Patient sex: M
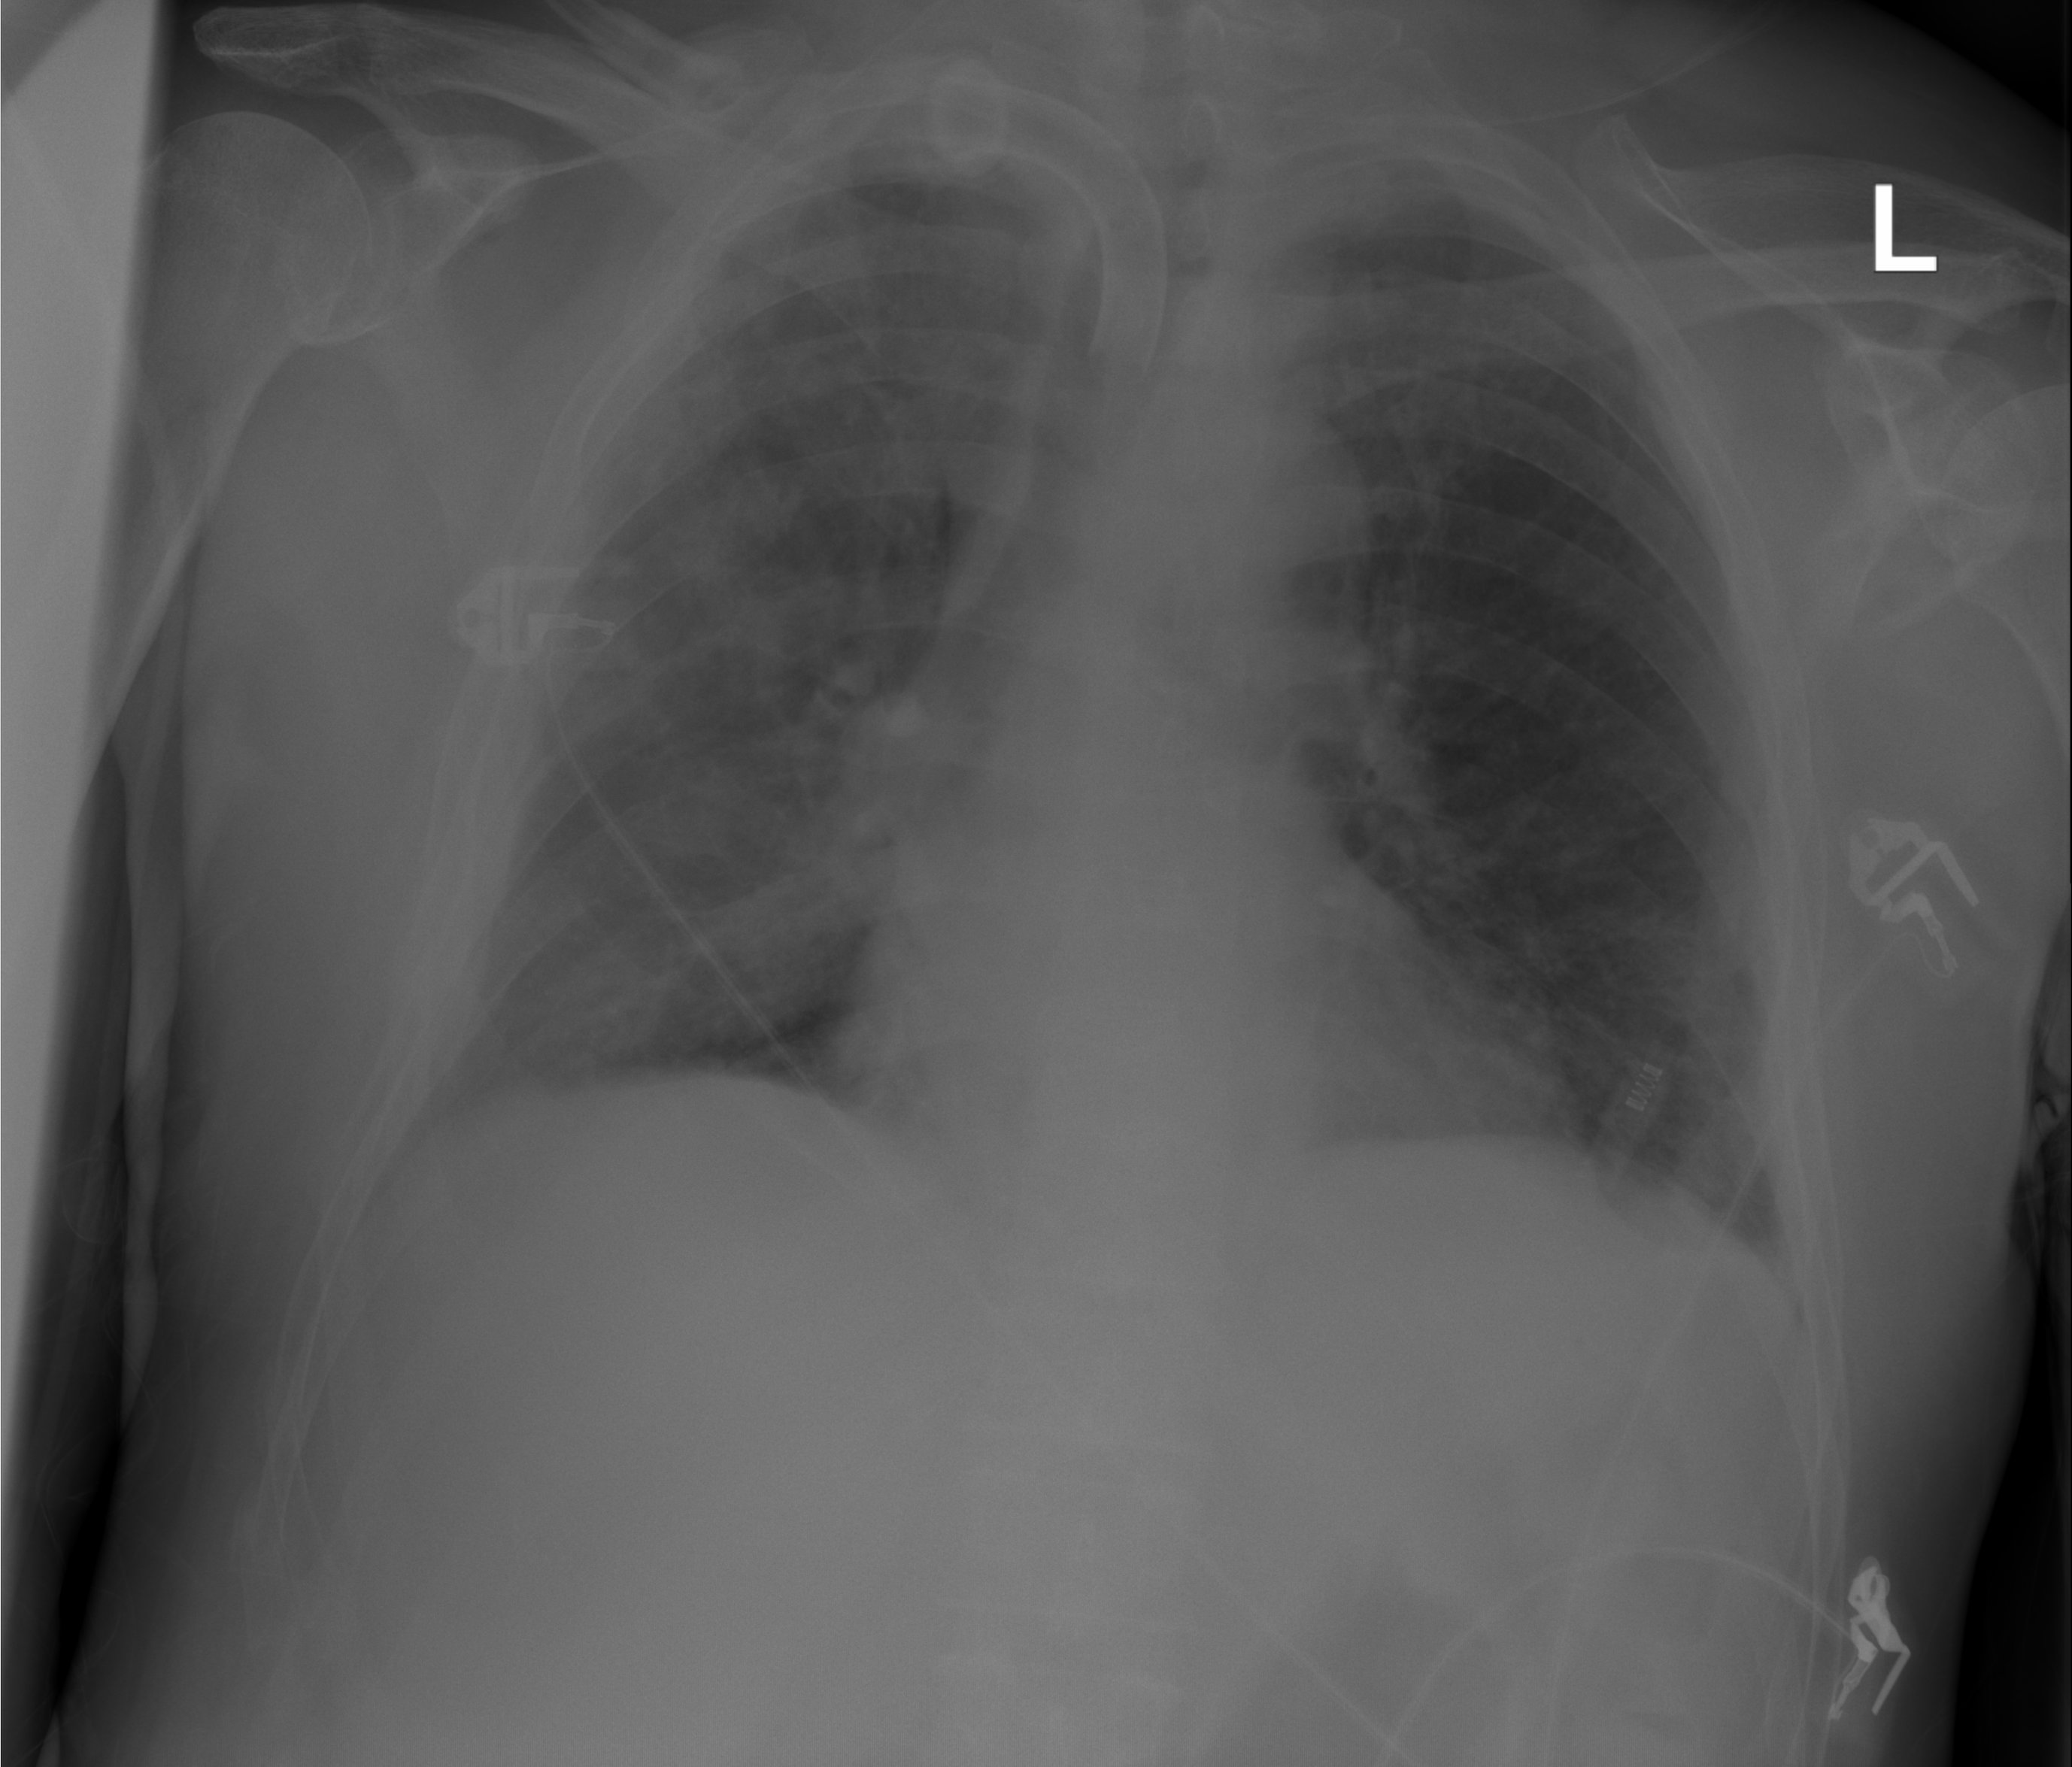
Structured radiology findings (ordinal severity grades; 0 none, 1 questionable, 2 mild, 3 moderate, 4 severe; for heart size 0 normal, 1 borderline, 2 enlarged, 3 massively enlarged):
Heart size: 0
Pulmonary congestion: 2
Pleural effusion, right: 2
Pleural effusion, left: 0
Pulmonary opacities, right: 2
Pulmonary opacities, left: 2
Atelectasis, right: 2
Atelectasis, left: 0